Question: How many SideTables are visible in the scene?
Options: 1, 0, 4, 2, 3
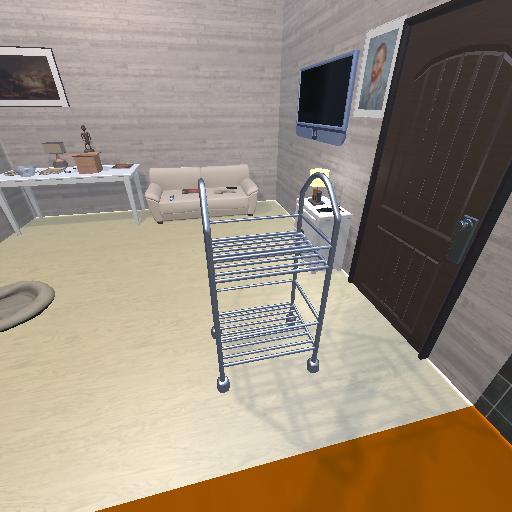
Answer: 1